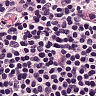
Metastatic tissue present: no